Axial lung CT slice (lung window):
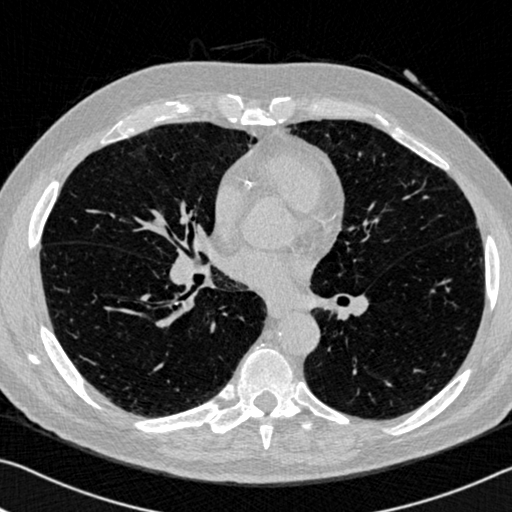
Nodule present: no